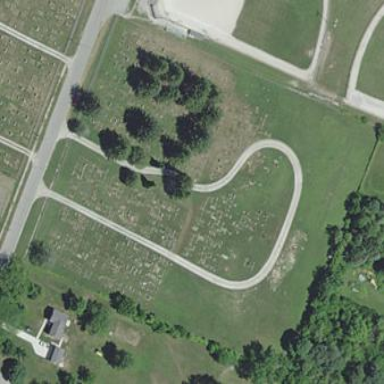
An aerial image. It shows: Cemetery.